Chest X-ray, AP view. Patient: 28 years old, sex M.
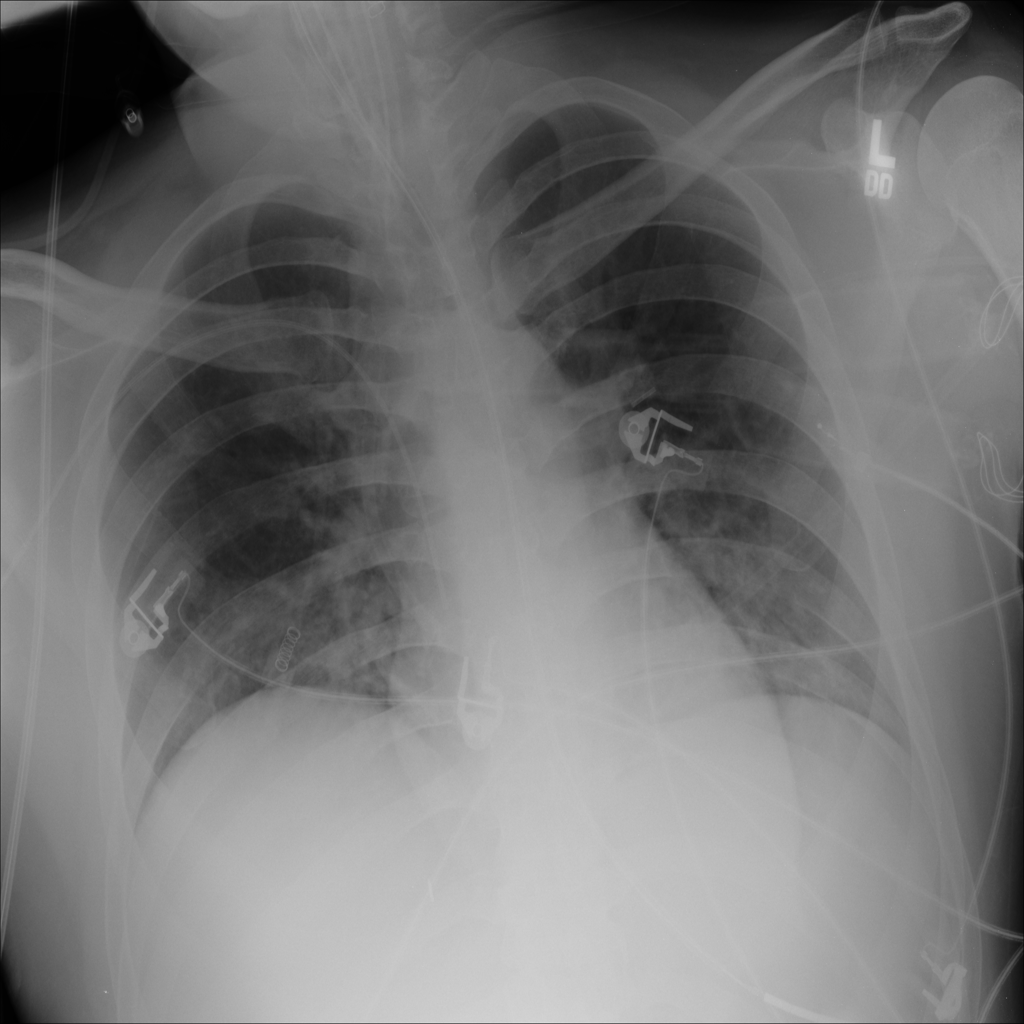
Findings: Infiltration